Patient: sex F, age 54
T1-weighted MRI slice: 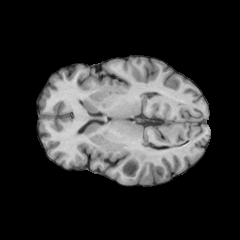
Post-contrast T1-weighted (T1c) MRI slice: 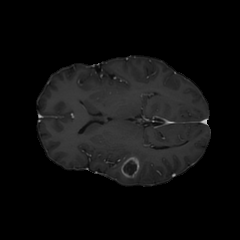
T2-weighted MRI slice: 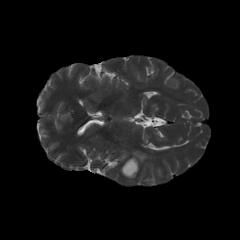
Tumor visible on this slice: yes
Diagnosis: Glioblastoma, IDH-wildtype
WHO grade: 4